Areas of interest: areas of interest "Miniorities Cultural Palace Theater"
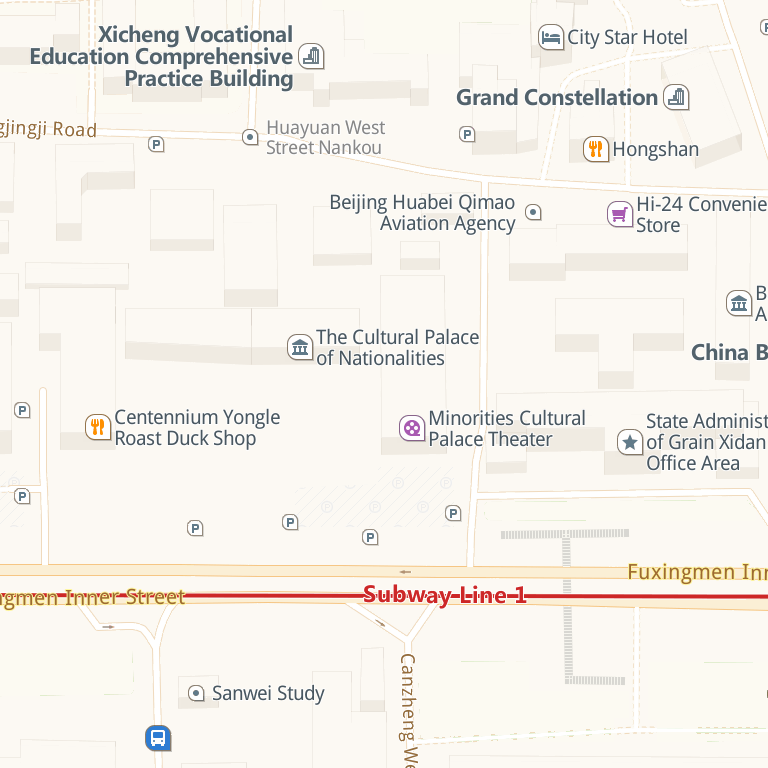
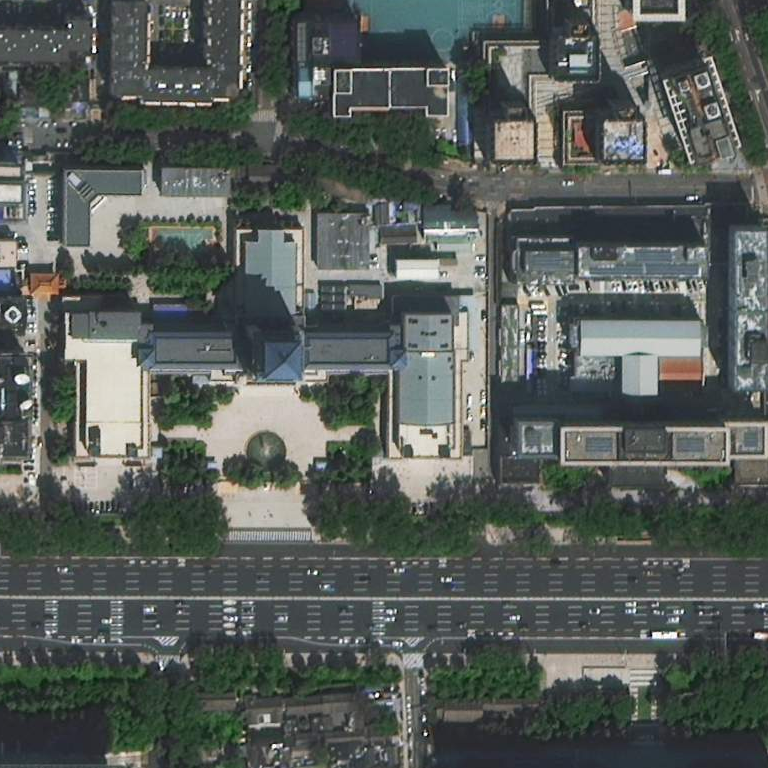